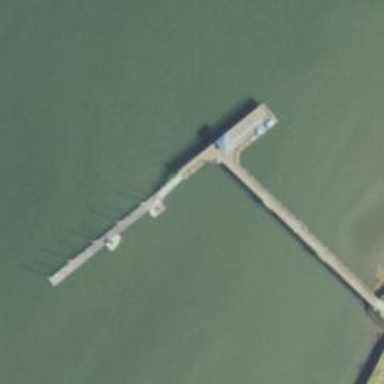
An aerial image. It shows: Man-made pier.